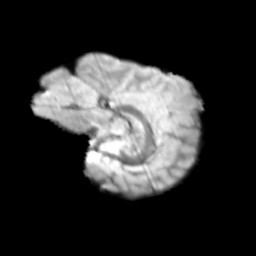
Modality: T2w
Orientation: sagittal
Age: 9
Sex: male
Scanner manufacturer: siemens
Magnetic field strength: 3 T
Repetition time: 3.8 s
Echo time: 0.07 s